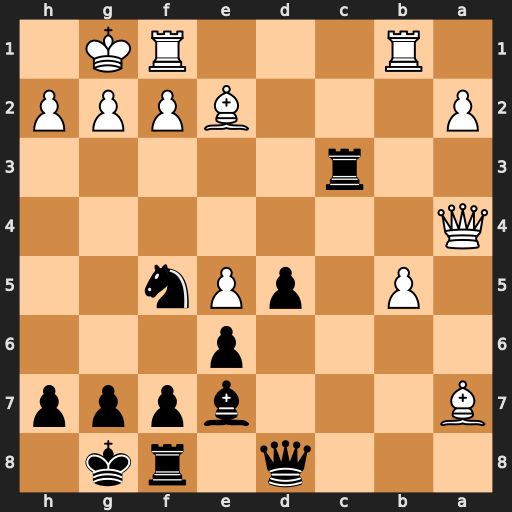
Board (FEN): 3q1rk1/B3bppp/4p3/1P1pPn2/Q7/2r5/P3BPPP/1R3RK1
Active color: b
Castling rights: -
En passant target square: -
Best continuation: Ra3 Qc2 Rxa7